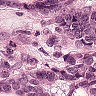
Metastatic tissue present: yes